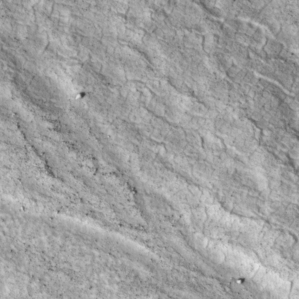
Label: non_frost